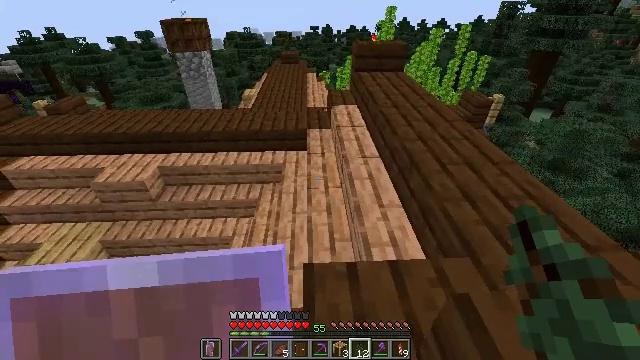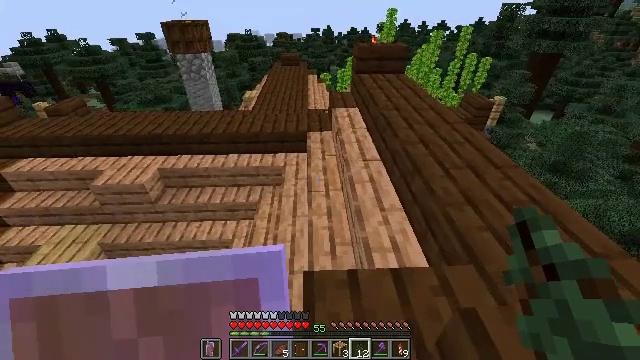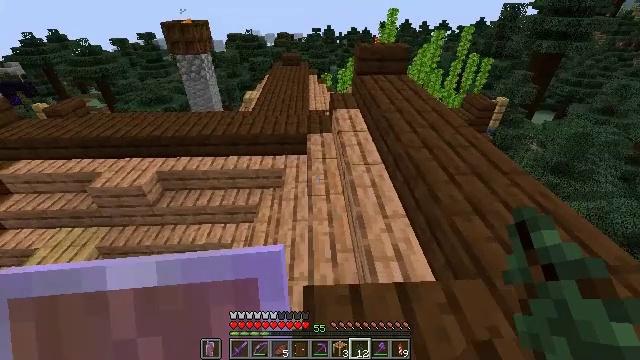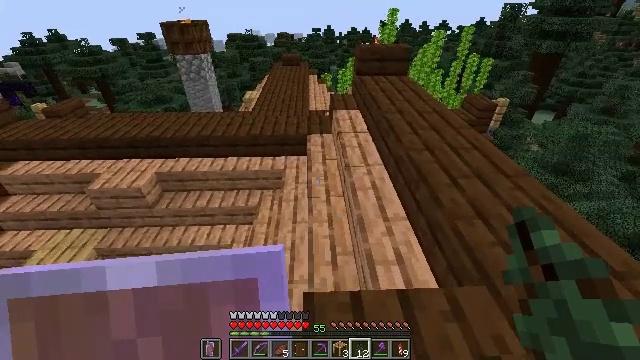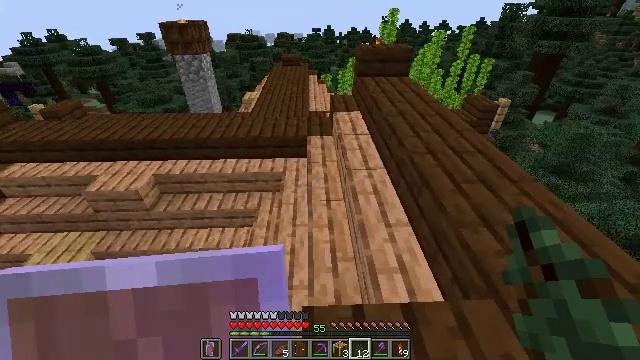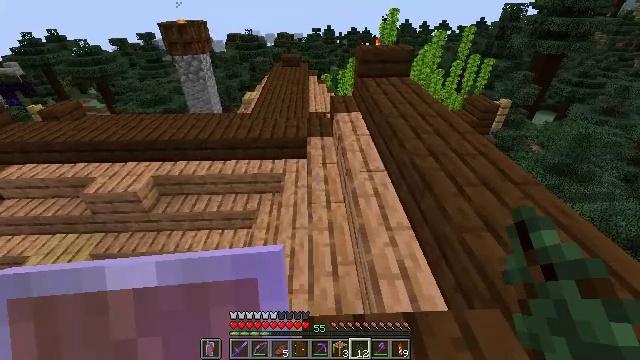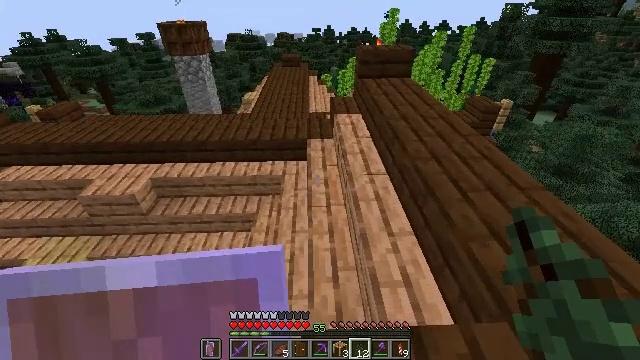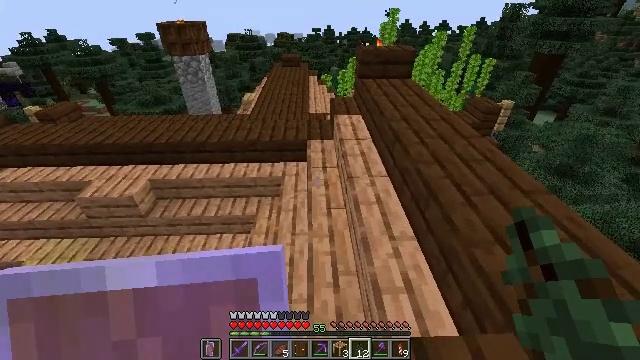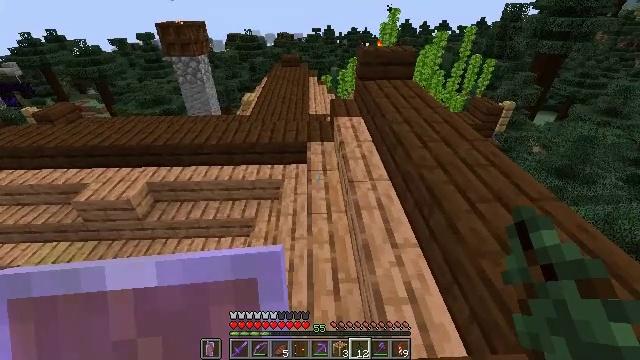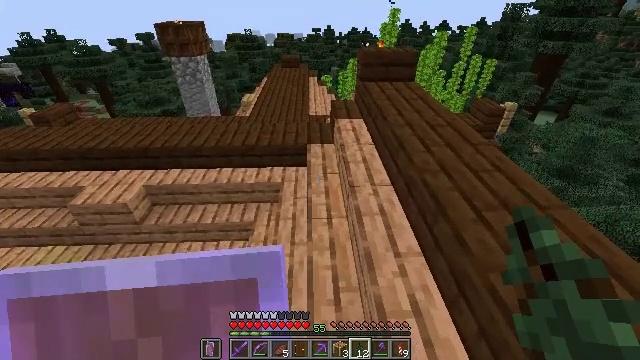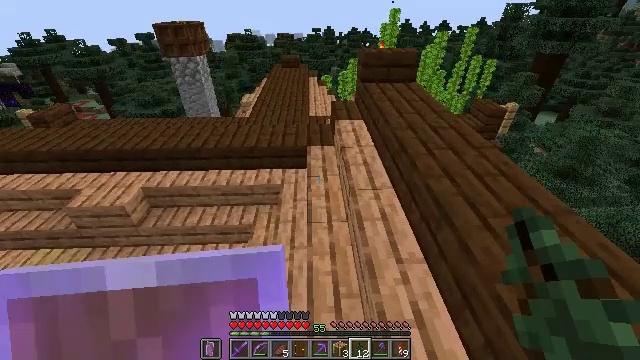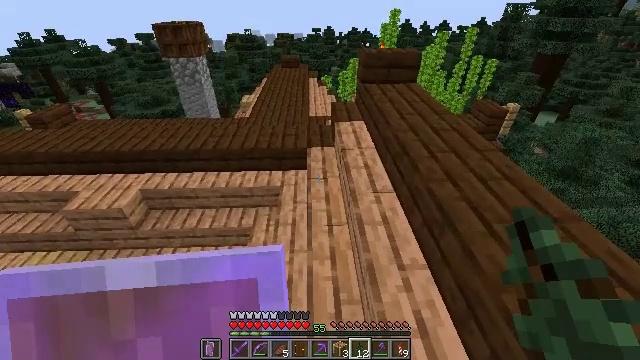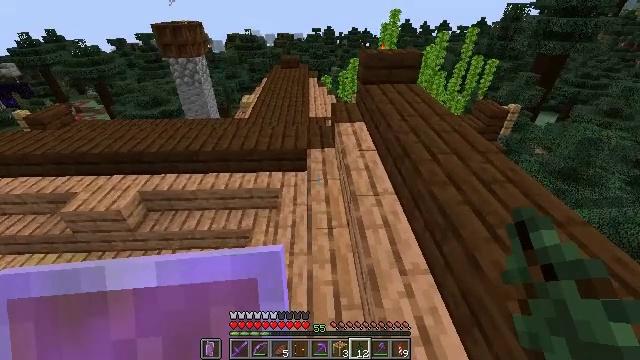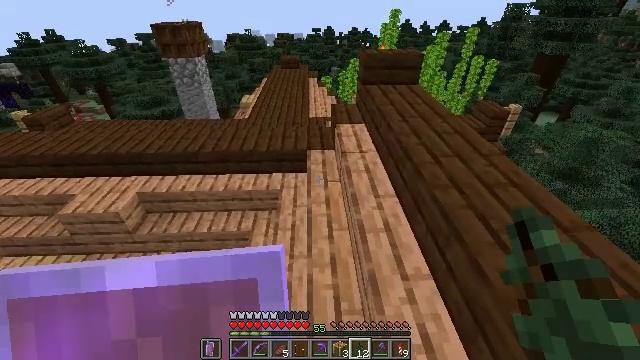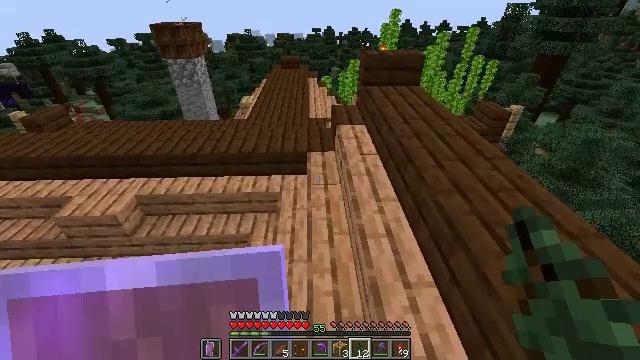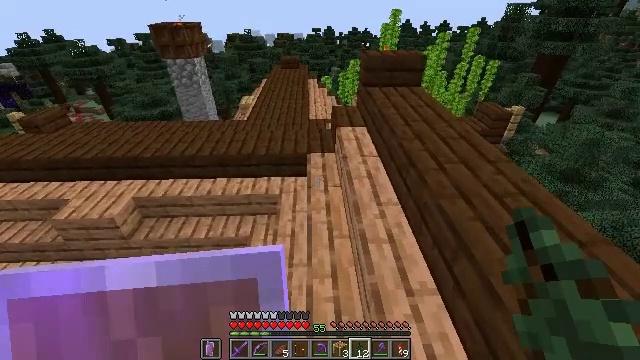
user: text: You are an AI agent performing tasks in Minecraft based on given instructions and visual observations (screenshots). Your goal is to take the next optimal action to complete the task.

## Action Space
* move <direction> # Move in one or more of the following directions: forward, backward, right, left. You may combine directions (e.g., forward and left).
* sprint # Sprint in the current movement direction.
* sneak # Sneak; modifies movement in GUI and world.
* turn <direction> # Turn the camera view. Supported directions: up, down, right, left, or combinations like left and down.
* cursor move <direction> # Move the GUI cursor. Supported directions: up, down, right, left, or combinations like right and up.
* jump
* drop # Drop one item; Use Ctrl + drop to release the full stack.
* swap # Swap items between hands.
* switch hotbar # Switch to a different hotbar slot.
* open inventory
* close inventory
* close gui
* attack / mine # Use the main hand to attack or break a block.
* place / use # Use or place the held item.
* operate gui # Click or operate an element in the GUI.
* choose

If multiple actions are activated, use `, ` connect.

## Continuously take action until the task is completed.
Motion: motion action
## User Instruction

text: Break the brown shulker box to pick it up.
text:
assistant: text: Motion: move forward, sneak
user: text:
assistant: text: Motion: move forward, sneak
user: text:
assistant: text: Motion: move forward, sneak
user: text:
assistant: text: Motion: move forward, sneak
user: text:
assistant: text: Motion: move forward, sneak
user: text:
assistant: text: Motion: move forward, sneak
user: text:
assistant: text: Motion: move forward, sneak
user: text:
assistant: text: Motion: move forward, sneak
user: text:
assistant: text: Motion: move forward, sneak
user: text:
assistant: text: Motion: move forward, sneak
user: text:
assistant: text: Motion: move forward, sneak
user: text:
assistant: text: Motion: move forward, sneak
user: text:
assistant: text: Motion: move forward, sneak
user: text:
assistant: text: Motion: move forward, sneak
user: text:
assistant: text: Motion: move forward, sneak
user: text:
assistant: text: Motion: move forward, sneak
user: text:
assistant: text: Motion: move forward, sneak, turn right and up
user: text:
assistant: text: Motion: move forward, sneak, turn right and up
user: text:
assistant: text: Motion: move forward, sneak, turn right and up
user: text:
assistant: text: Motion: move forward, sneak
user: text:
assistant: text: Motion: move forward, sneak
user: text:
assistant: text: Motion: move forward, sneak
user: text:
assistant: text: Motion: move forward, sneak
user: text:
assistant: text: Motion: move forward, sneak
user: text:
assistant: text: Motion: move forward, sneak
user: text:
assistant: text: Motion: move forward, sneak
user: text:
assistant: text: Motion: move forward, sneak
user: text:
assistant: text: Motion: move forward, sneak
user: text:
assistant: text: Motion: move forward, sneak
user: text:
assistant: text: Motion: move forward, sneak